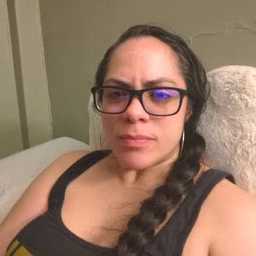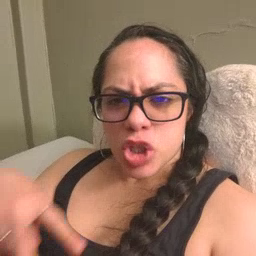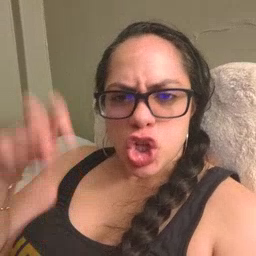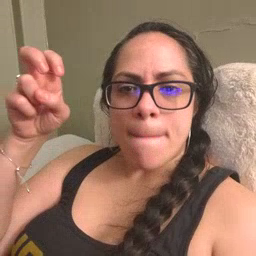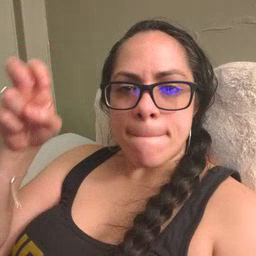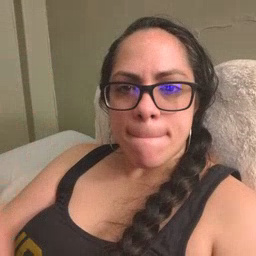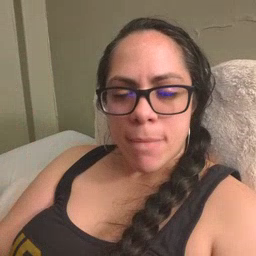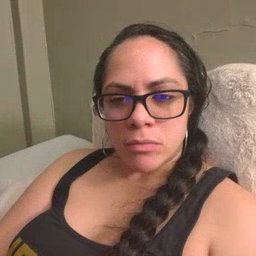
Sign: jump